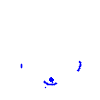
Particle: electron